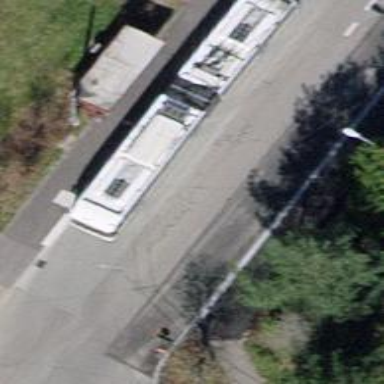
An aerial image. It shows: Bus stop for trolleybuses with designated stop position for public transport.